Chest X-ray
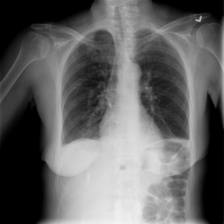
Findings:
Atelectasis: negative
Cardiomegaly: negative
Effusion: positive
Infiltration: negative
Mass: negative
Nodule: negative
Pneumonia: negative
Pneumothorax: negative
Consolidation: negative
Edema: negative
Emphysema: negative
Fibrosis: negative
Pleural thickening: negative
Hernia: negative